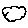
Label: cloud